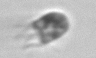
Label: Balanion